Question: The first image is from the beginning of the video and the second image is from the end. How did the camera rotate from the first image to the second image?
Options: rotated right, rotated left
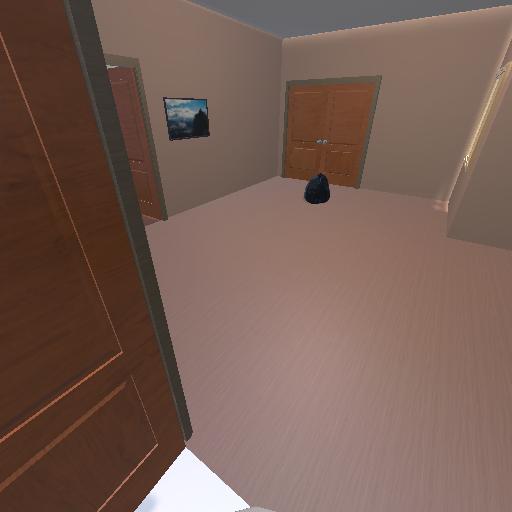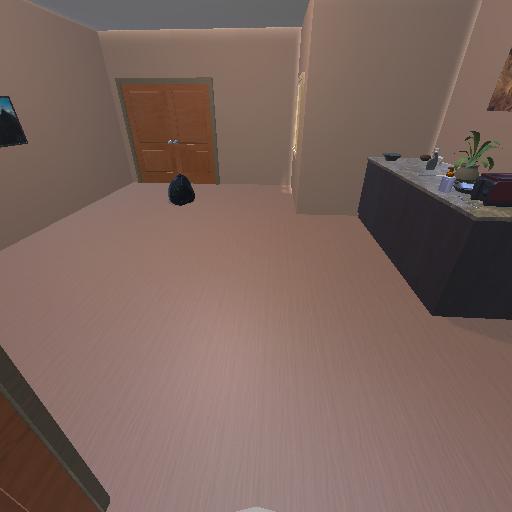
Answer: rotated right